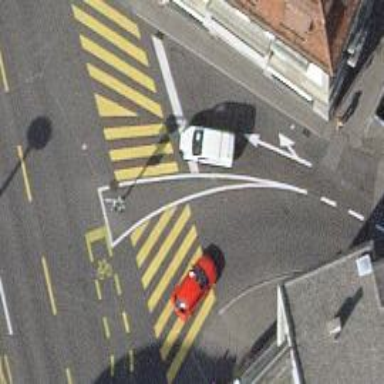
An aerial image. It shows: Road crossing with traffic signals.